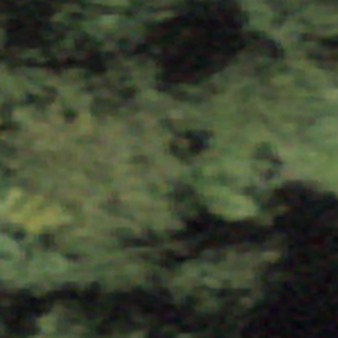
Label: other